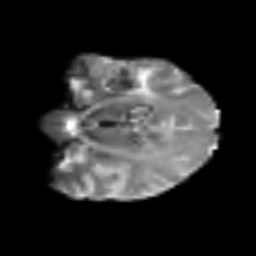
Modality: T2w
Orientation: coronal
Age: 39
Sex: female
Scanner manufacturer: siemens
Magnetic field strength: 3 T
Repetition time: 6.1 s
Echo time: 0.101 s